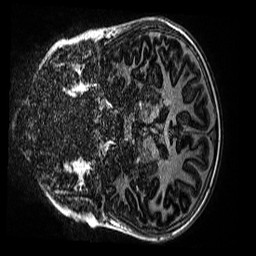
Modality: MP2RAGE
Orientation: coronal
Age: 10
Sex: male
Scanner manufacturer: siemens
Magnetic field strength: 3 T
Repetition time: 4 s
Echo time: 0.00299 s